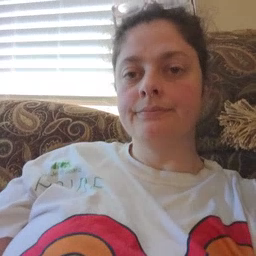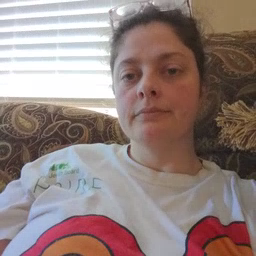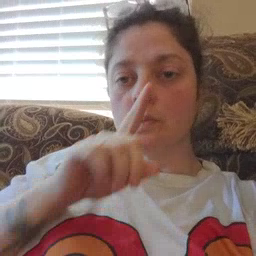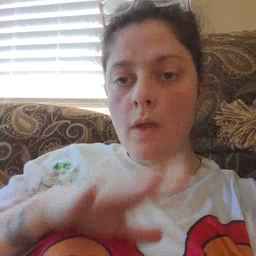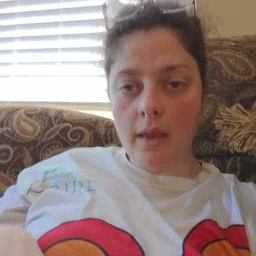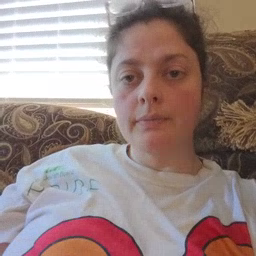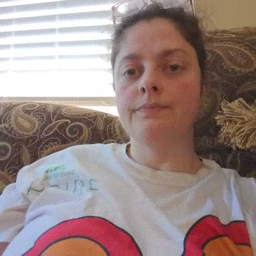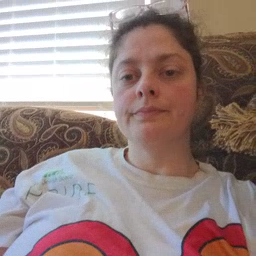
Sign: quiet